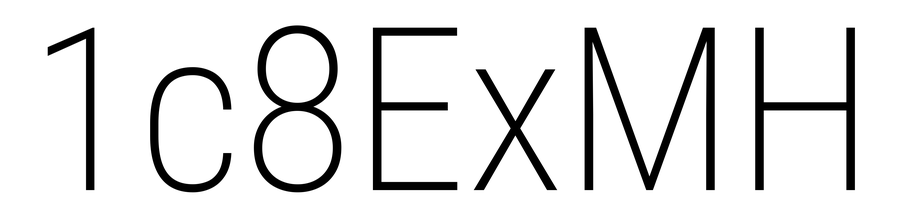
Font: Roboto_Condensed_ExtraLight